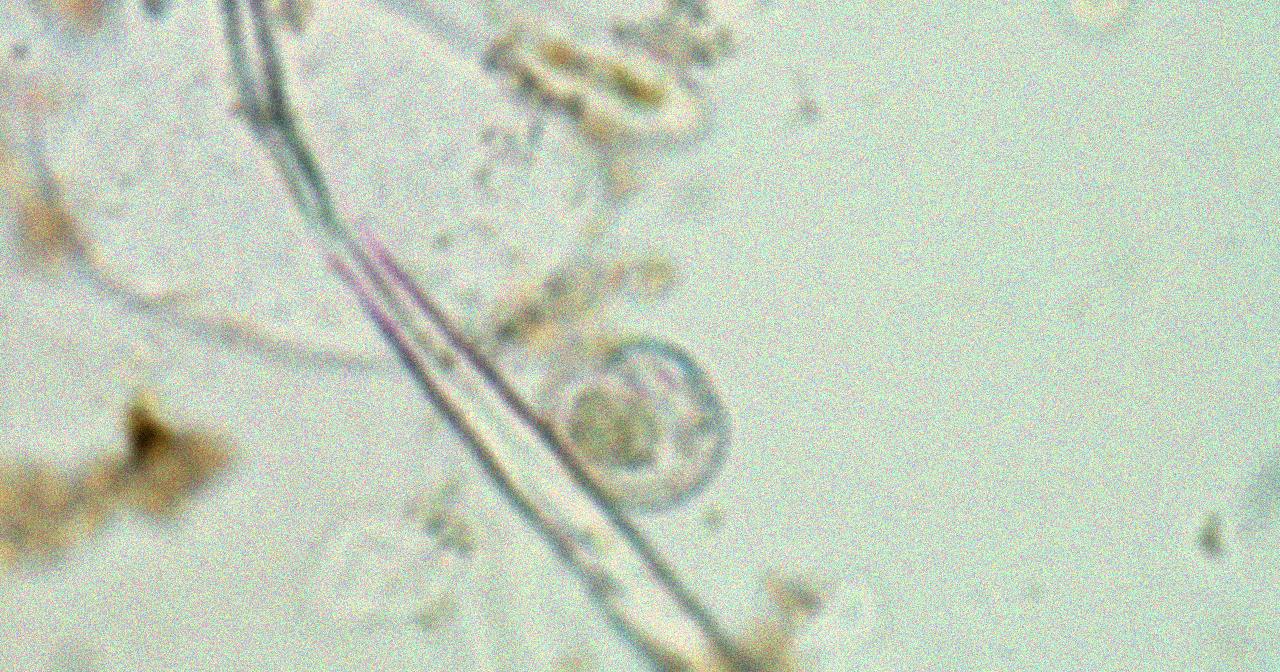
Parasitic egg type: Hymenolepis nana